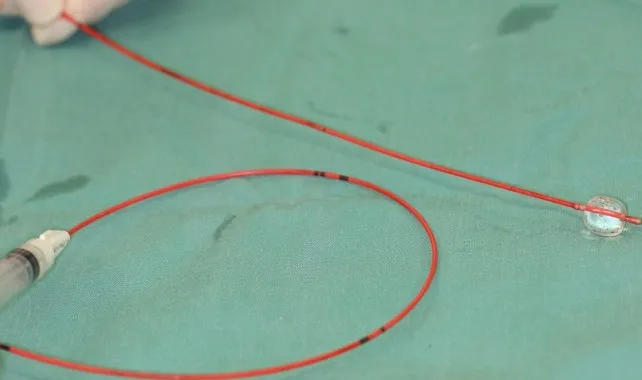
Fogarty catheter with filled balloon to retract thrombus.
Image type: medical_photograph (skin_photograph)